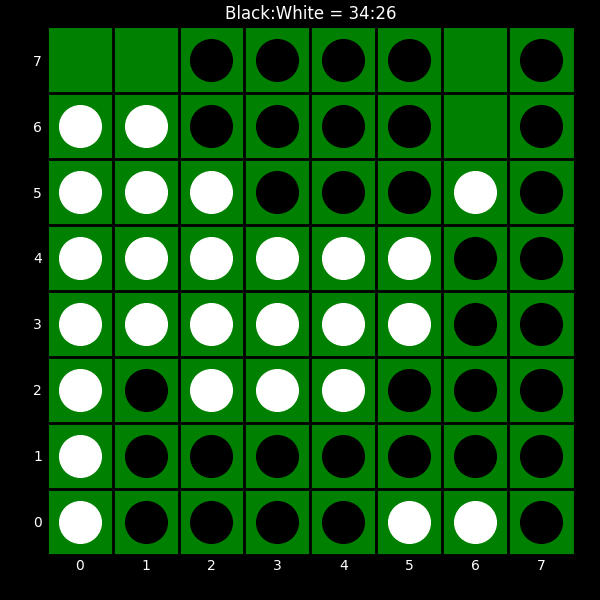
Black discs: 34
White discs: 26